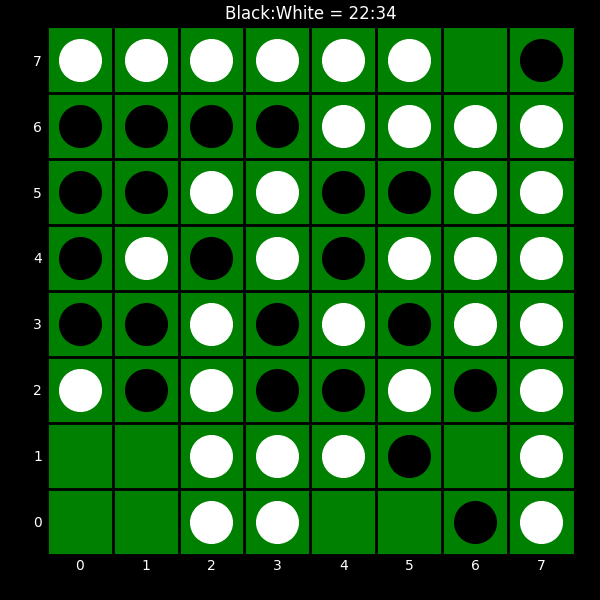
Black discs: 22
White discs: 34